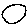
Label: circle